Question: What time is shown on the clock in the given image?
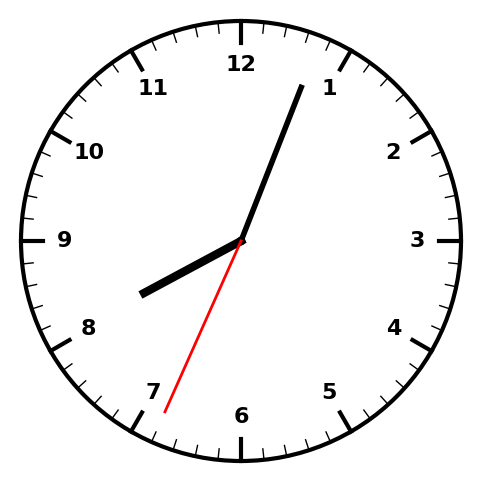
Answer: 08:03:34